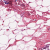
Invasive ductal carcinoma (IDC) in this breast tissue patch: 0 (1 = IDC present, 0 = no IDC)